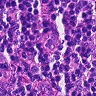
Metastatic tissue present: no